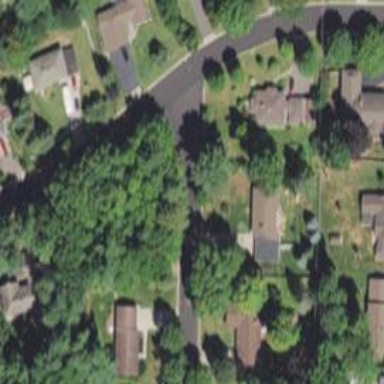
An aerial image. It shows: Residential road.